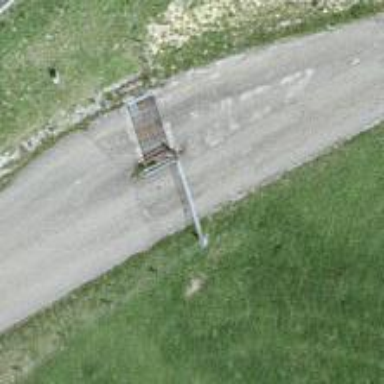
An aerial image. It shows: Cattle grid barrier.